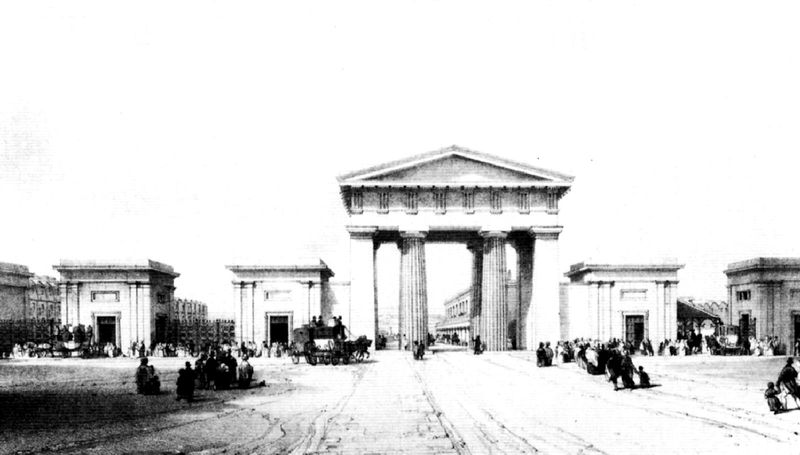
Titel: St. Pancras Station London
Standort: (GB England London) (EU - GB - England - London)
Schlagwörter: weiß, menschen, stadt, frankreich, schwarz, strasse, säule, säulen, gebäude, schnee, weg, architektur, häuser, kind, kinder, pferd, pferde, deutschland, giebel, winter, kutsche, platz, figuren, tor, foto, fotografie, photographie, vier, antike, münchen, schwarzweiß, kapitelle, rom, kapitell, photo, portikus, tempel, weitläufig, bau, fahrzeuge, triumphbogen, photografie, fuhrwerk, tympanon, antentempel, größe, champs, truimphbogen, gabaeude